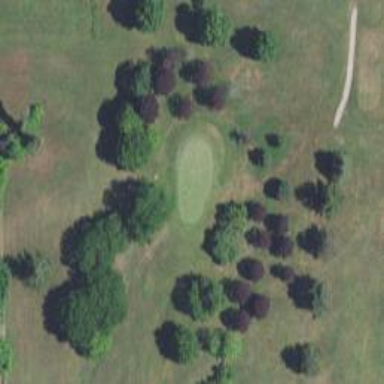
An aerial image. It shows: Golf hole.